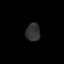
Tissue: lung
Cell type: Others
Senescence score: 0.2213
Nuclear area (px): 248
Mean DAPI intensity: 50.298